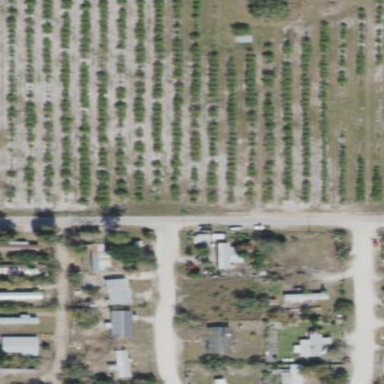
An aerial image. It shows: Orchard.